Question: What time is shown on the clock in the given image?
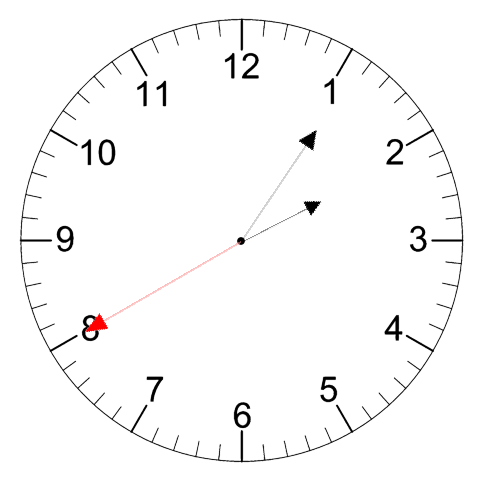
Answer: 02:05:40